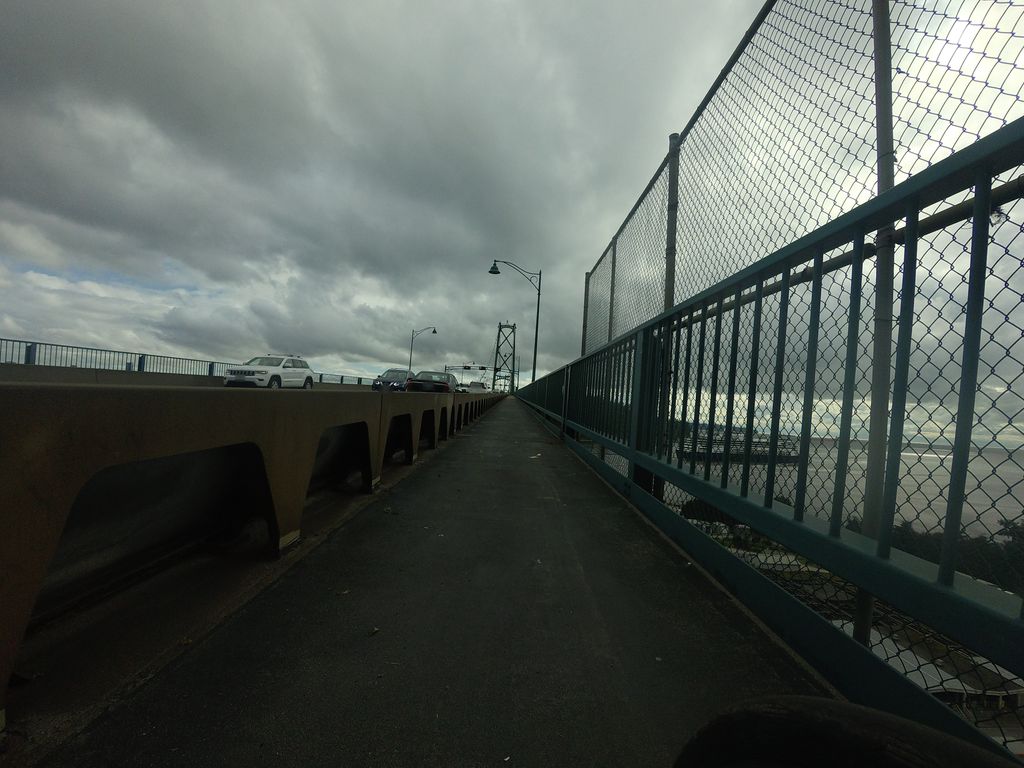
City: vancouver